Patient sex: M
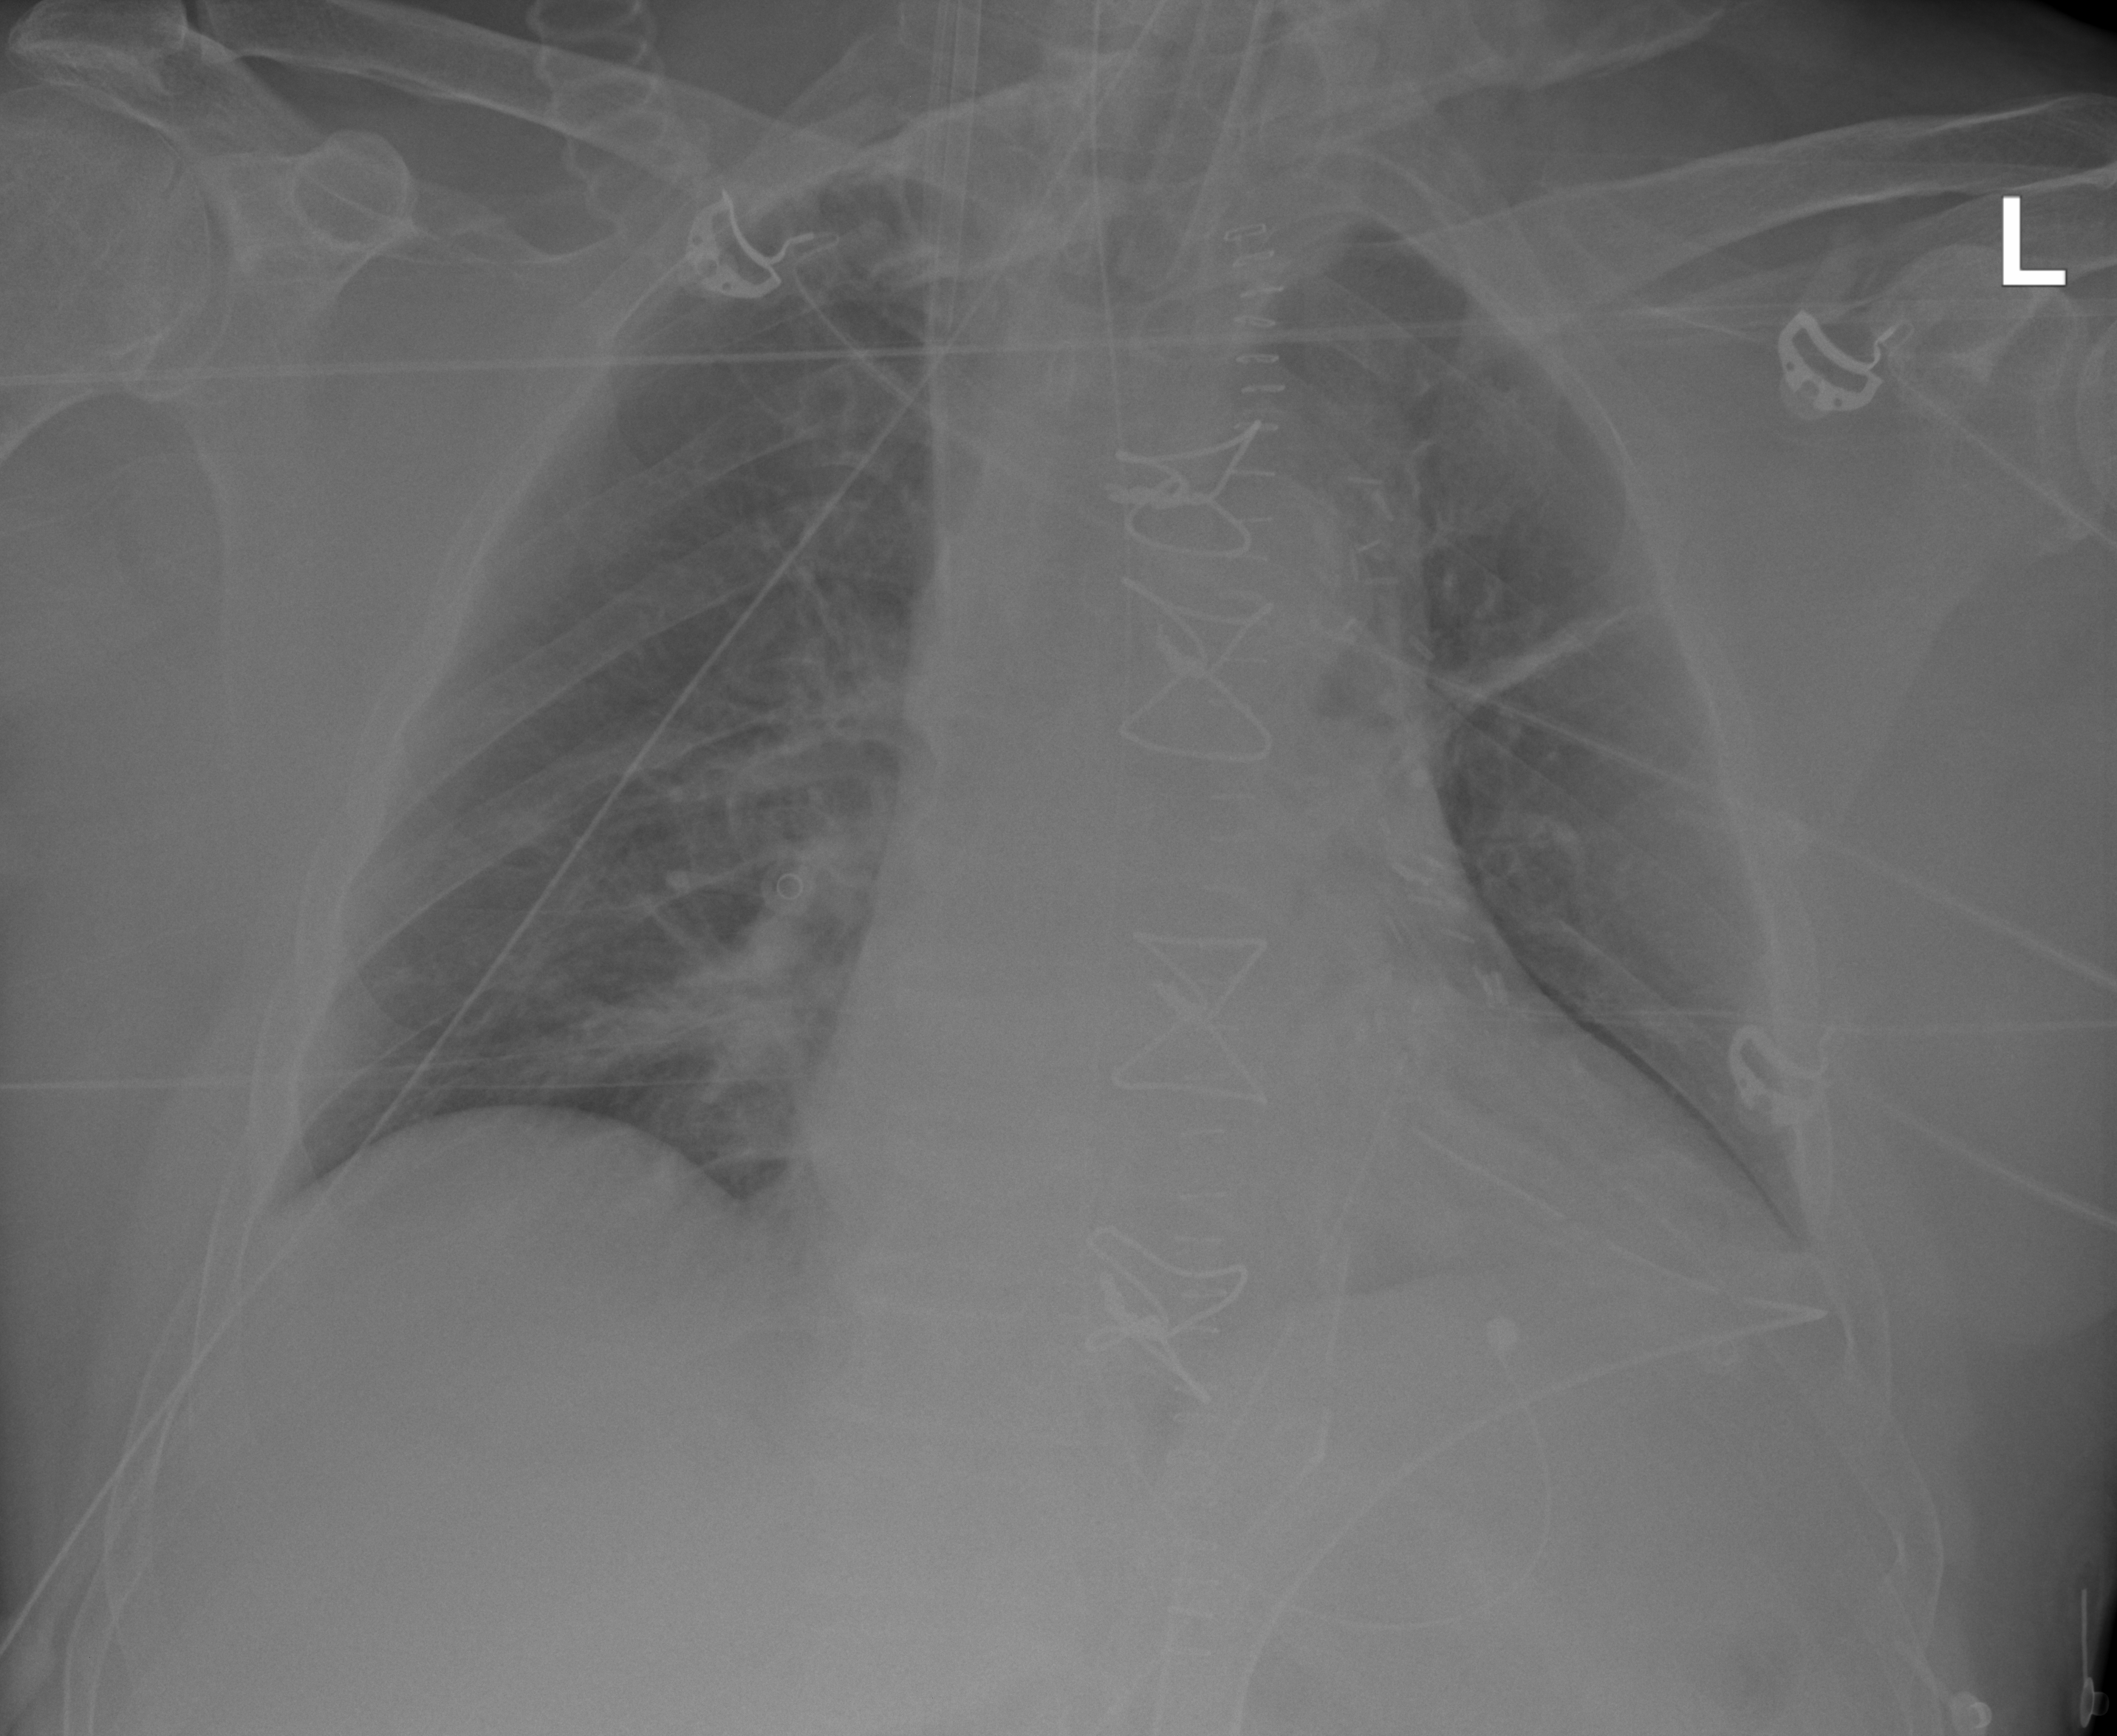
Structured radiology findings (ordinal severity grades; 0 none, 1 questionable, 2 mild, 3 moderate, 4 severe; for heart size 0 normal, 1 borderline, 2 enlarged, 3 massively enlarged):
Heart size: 2
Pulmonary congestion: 0
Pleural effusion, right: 0
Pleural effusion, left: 0
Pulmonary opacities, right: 2
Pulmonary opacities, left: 0
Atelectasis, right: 2
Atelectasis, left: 2